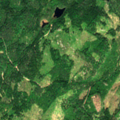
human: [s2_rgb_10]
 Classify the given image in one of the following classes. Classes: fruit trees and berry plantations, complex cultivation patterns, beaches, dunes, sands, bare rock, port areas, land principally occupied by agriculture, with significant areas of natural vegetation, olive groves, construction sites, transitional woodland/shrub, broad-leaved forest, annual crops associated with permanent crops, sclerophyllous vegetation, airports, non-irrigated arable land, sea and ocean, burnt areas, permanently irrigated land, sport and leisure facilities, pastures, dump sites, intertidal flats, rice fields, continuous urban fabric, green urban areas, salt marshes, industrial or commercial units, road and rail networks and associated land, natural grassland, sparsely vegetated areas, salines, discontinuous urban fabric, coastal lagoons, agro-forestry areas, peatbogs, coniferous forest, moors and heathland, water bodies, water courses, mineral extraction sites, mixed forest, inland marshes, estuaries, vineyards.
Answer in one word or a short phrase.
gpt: coniferous forest, mixed forest, transitional woodland/shrub